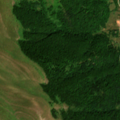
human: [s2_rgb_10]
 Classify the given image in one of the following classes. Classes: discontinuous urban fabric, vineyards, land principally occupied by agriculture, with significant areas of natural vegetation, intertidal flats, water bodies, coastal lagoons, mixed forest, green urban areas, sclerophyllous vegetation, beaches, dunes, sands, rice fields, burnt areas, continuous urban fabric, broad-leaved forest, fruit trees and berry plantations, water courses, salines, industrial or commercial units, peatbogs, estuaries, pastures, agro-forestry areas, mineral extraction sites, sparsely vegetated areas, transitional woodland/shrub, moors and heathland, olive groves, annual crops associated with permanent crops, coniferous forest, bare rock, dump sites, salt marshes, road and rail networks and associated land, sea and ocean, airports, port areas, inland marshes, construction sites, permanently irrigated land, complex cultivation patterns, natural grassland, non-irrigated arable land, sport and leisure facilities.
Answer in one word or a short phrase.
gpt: broad-leaved forest, natural grassland, transitional woodland/shrub